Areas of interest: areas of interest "Dalian University of Technology Mountain Auditorium"
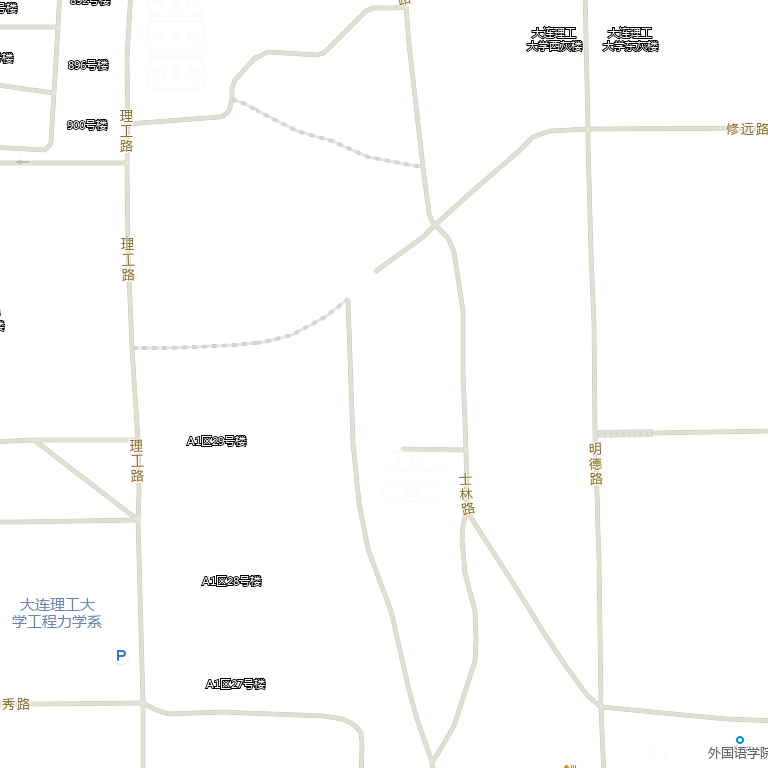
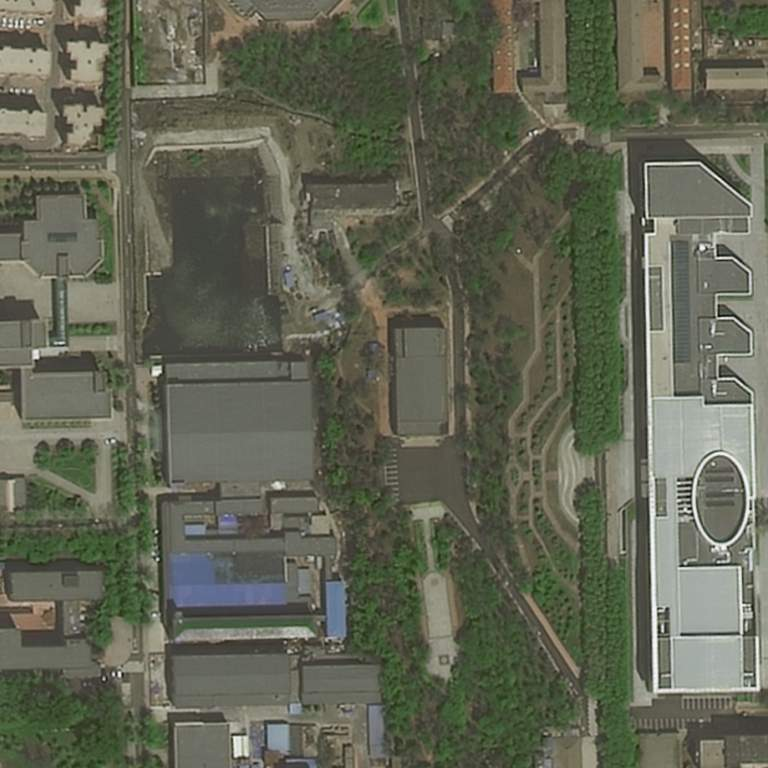